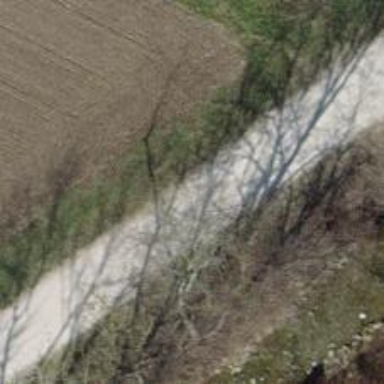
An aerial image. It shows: Compacted track with grade2 surface.